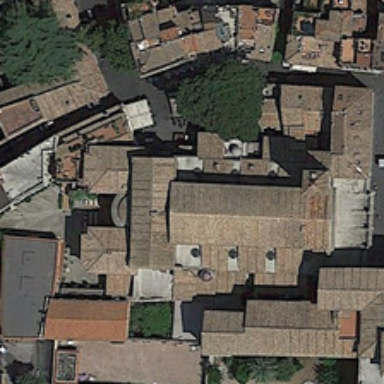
Several green trees are near a church .